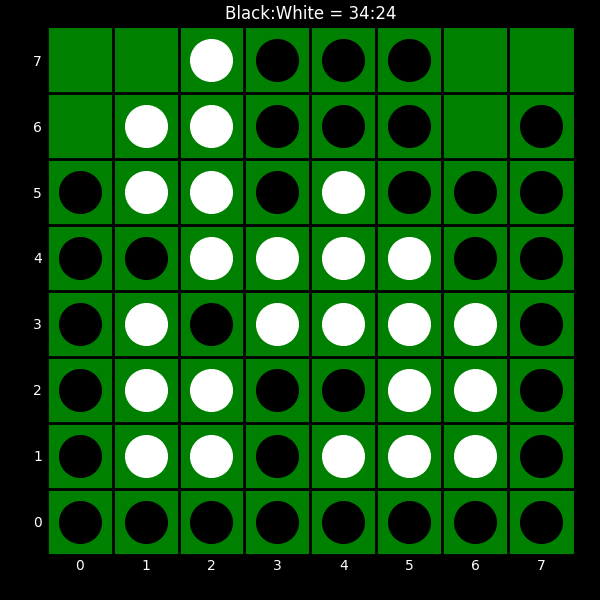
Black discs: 34
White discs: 24